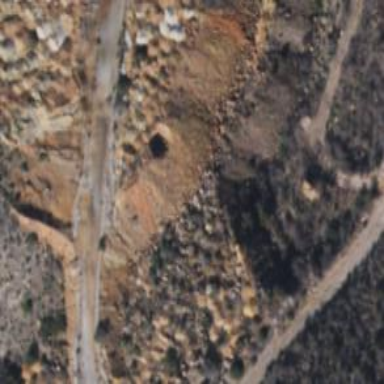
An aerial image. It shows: Quarry area.